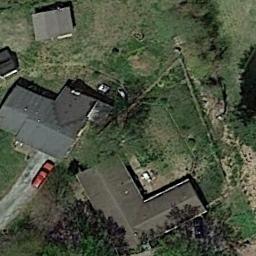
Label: medium_residential